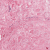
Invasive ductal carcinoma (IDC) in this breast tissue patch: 0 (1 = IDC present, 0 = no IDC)